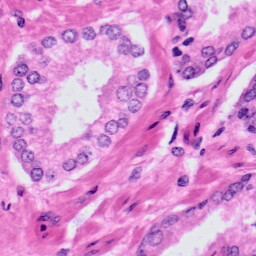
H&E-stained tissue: Prostate